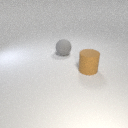
large gray rubber sphere to the left of large brown rubber cylinder